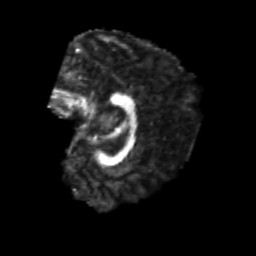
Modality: FA
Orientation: sagittal
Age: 25
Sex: male
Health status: healthy
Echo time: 0.074 s